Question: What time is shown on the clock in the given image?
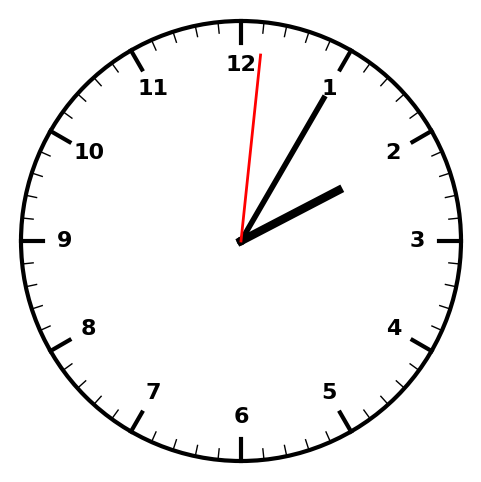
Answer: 02:05:01